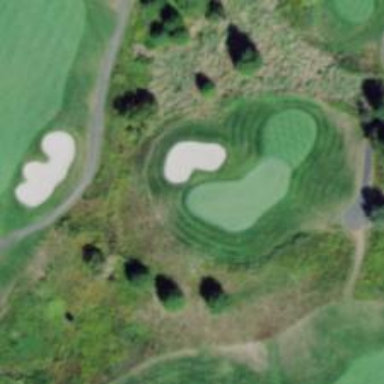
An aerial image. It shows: Golf fairway surrounded by grass.